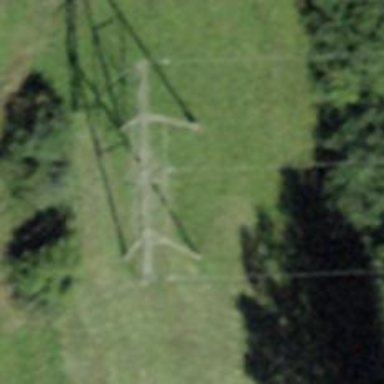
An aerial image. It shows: Power pole designed for crossing purposes.